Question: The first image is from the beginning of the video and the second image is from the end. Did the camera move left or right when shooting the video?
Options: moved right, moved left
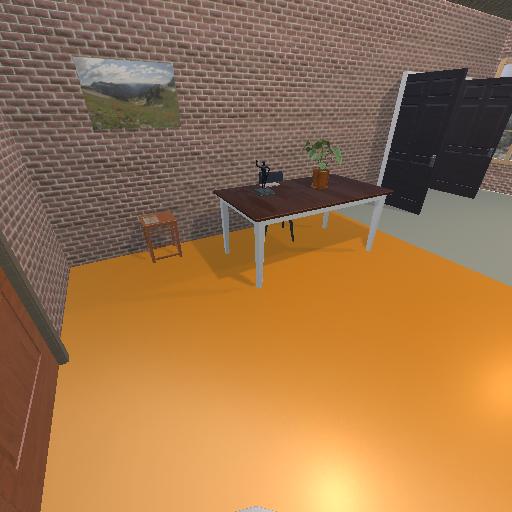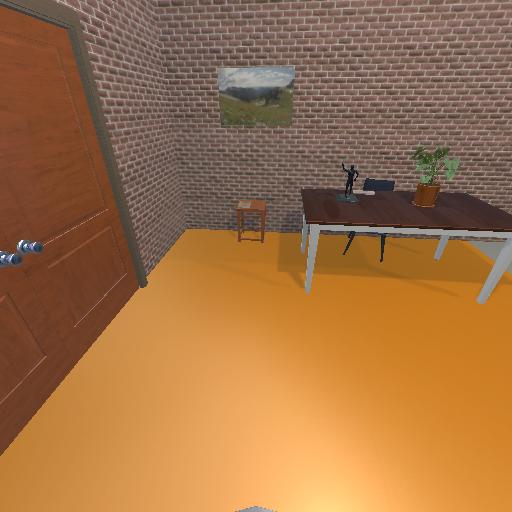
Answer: moved right